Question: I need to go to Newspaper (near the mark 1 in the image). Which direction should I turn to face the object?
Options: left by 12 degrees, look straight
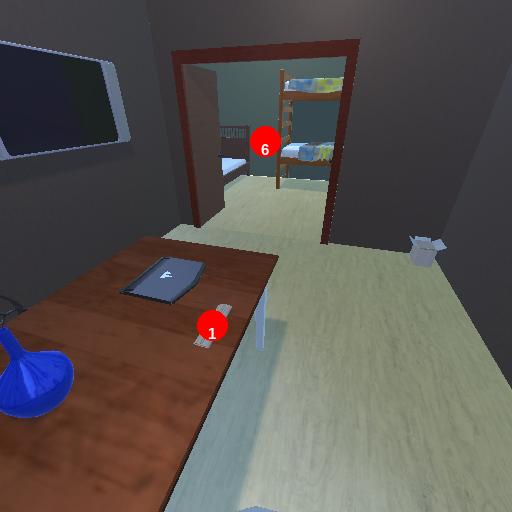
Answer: left by 12 degrees